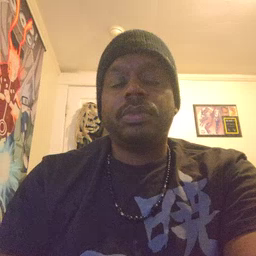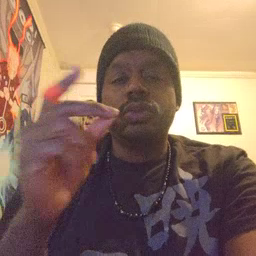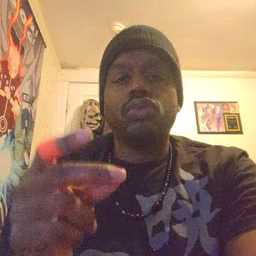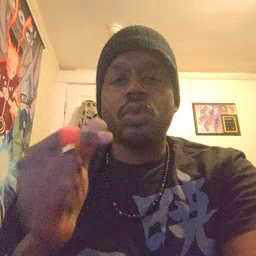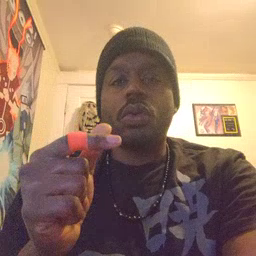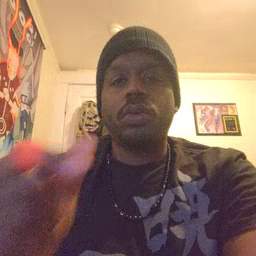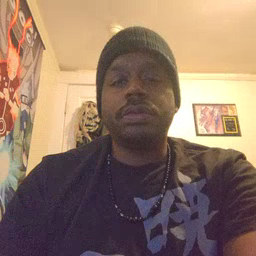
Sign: dog